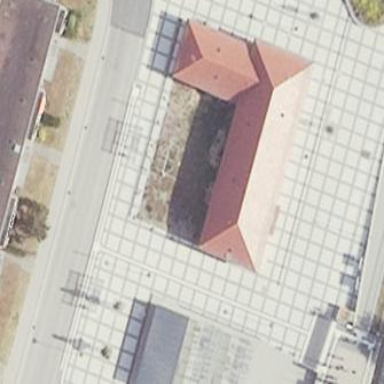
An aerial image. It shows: Building.